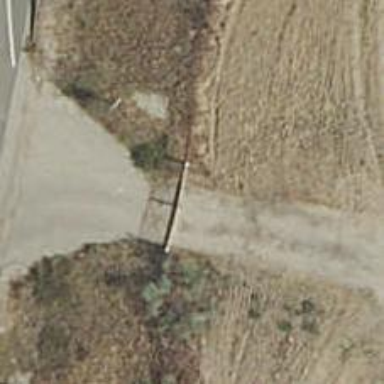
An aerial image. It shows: Gate.